Question: Xcode 8/Swift 3
Can anyone please tell me why I am getting this "expected declaration" error? The use of delegates answered my last question perfectly without getting this error.
Googling other "expected declaration" problems suggests function calls etc being in the wrong place but I don't think thats the case here - I have tried placing 'delegate?.loadFirstView(viewFromModel: firstView)' in a separate function and then calling that function but I just get the same error. See the screenshot below:

Thanks in advance!
P.S: below is a screenshot of when my use of a delegate worked perfectly.
<URL>
Third Screenshot with delegate call in a separate function:
<URL>
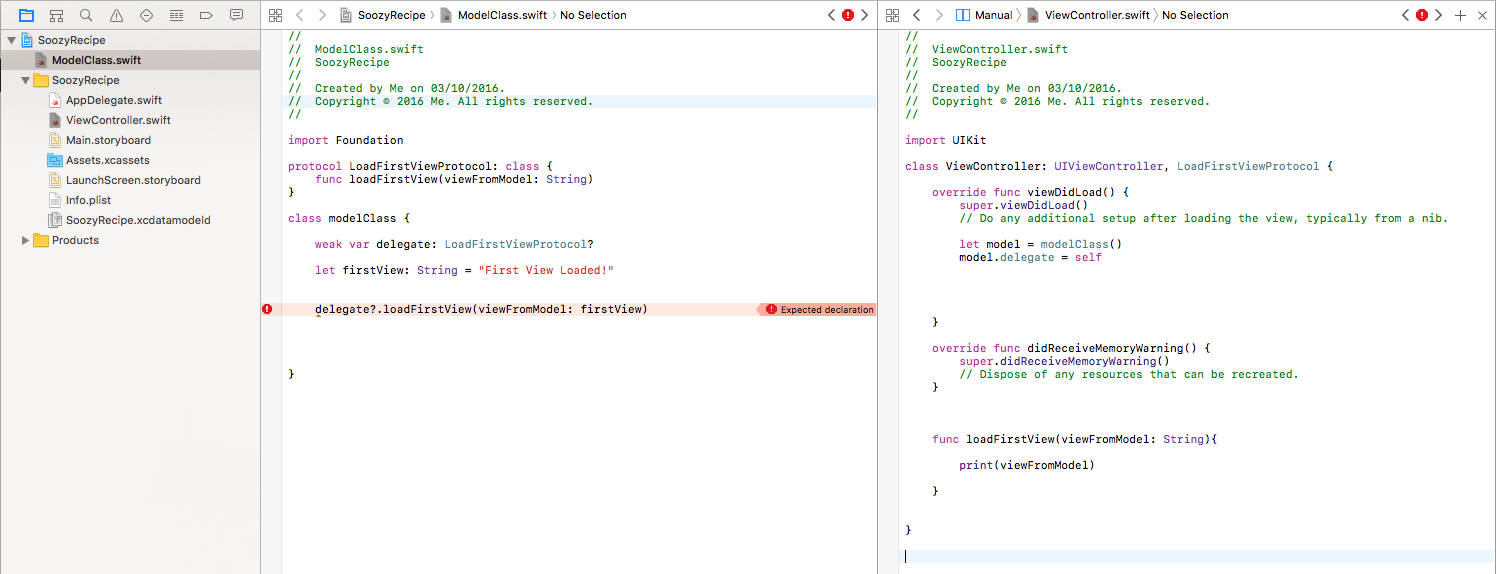
Answer: You have the code ('delegate?.loadFirstView(viewFromModel : firstView)') in the wrong place in the class. So move it to any function.
In your working <URL>'method, thus working without any error.
'''
class modelClass{
var delegate : LoadFirstViewProtocol?
let firstView = "First view loaded"
func testing()//Write here user defined method named
{
delegate?.loadFirstView(viewFromModel: firstView)
}
}
'''